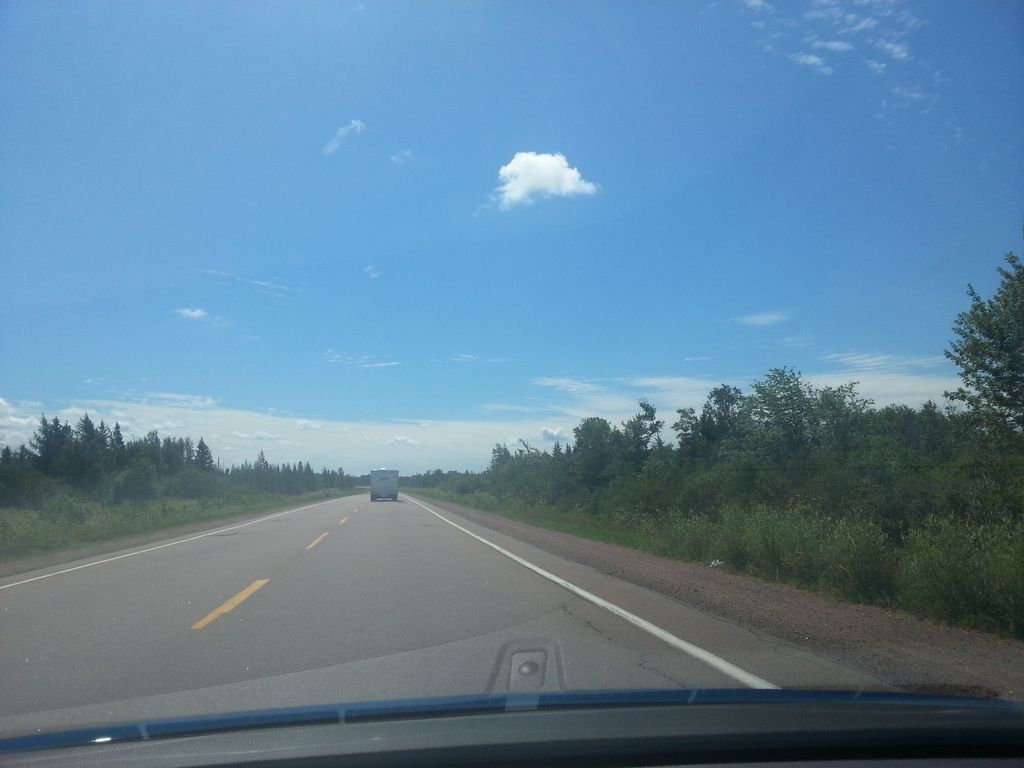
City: charlottetown